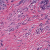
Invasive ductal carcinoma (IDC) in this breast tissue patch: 1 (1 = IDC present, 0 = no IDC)